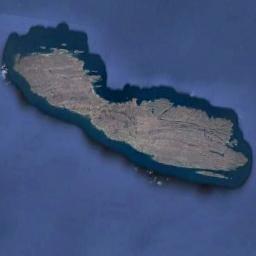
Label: island